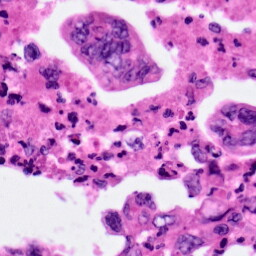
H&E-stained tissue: Pancreatic